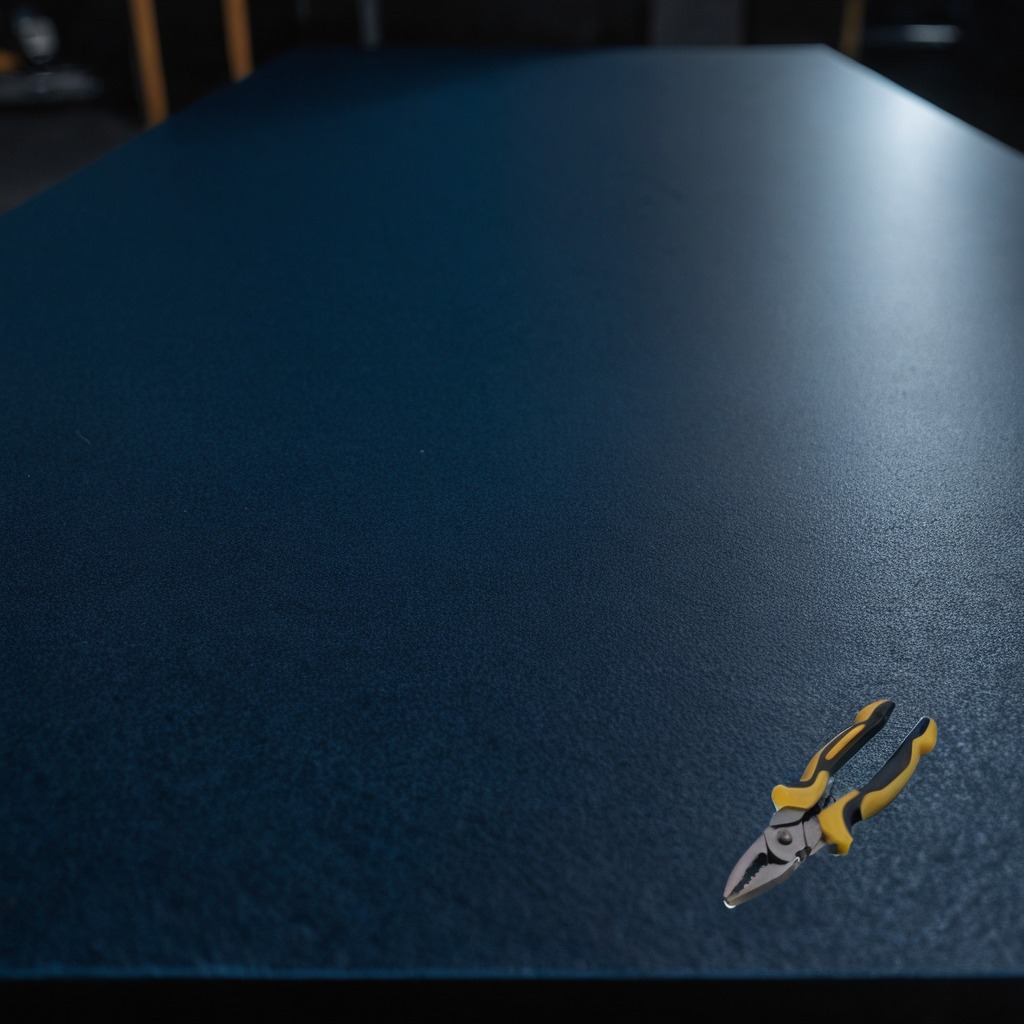
A plier lying on a clean granite tabletop covered with a blue rubber mat inside a workshop at night dim ambient light soft shadows worn but beneath the mat